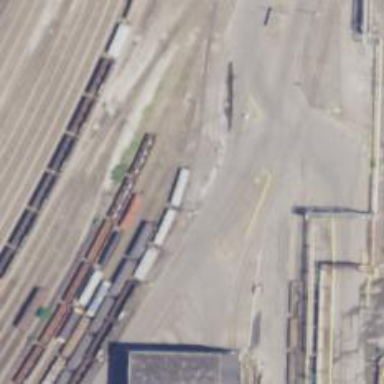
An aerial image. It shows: Rail spur service.